Field crop: maize
Growth stage: 1
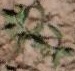
Species: atriplex